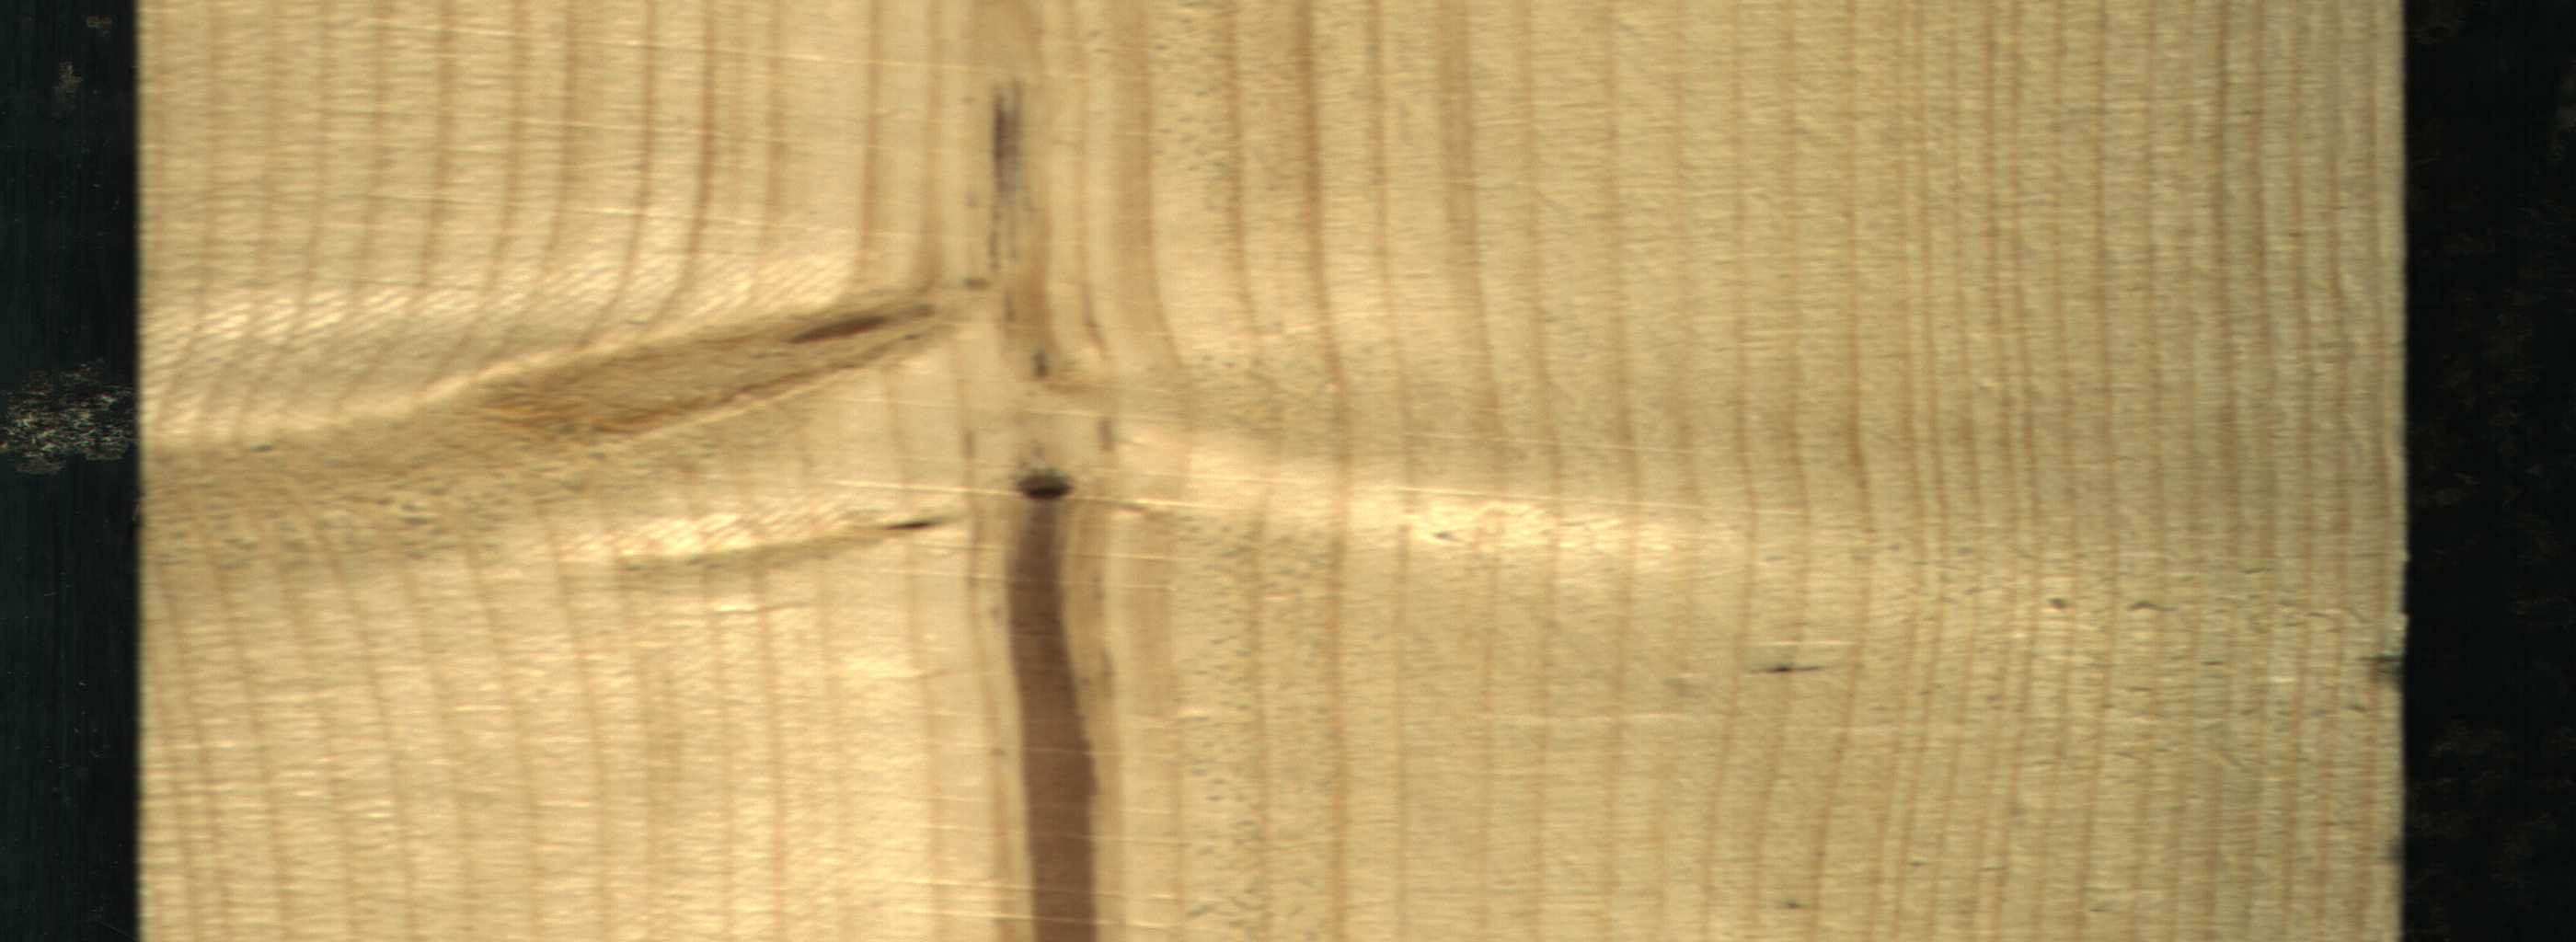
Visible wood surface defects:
Marrow
Quartzity
Quartzity
Dead_Knot
Live_Knot
Live_Knot